Question: Yesterday I came across a post where I think I got a good solution. Here is the link <URL>
I have tried to follow that post and As I am a newbie to WPF and XAML I ended up with a strange error : 'Type ComboBox_ForceDropDown initialization failed. The type initializer for ERP_Lite.Views.DesignRelatedCode.ComboBox_ForceDropDown threw an exception.'
Here is my code:
'''
//ComboBox_ForceDropDown.cs
using System;
using System.Collections.Generic;
using System.Linq;
using System.Text;
using System.Windows;
using System.Windows.Controls;
namespace ERP_Lite.Views.DesignRelatedCode
{
public static class ComboBox_ForceDropDown
{
public static readonly DependencyProperty OpenDropDownAutomaticallyProperty = DependencyProperty.Register
(
"OpenDropDownAutomatically",
typeof(bool),
typeof(ComboBox_ForceDropDown),
new UIPropertyMetadata(false, onOpenDropDownAutomatically_Changed)
);
public static bool GetOpenDropDownAutomatically(ComboBox cbo)
{
return (bool)cbo.GetValue(OpenDropDownAutomaticallyProperty);
}
public static void SetOpenDropDownAutomatically(ComboBox cbo, bool value)
{
cbo.SetValue(OpenDropDownAutomaticallyProperty, value);
}
/// <summary>
/// Fired when the assignment of the behavior changes (IOW, is being turned on or off).
/// </summary>
private static void onOpenDropDownAutomatically_Changed(DependencyObject doSource, DependencyPropertyChangedEventArgs e)
{
//The ComboBox that is the target of the assignment
ComboBox cbo = doSource as ComboBox;
if (cbo == null)
return;
//Just to be safe ...
if (e.NewValue is bool == false)
return;
if ((bool)e.NewValue)
{
//Attach
cbo.GotFocus += cbo_GotFocus;
cbo.LostFocus += cbo_LostFocus;
}
else
{
//Detach
cbo.GotFocus -= cbo_GotFocus;
cbo.LostFocus -= cbo_LostFocus;
}
}
private static void cbo_GotFocus(object sender, RoutedEventArgs e)
{
//Open the DropDown/popup as soon as the control is focused
((ComboBox)sender).IsDropDownOpen = true;
}
private static void cbo_LostFocus(object sender, RoutedEventArgs e)
{
((ComboBox)sender).IsDropDownOpen = false;
}
}
}
'''
And the xaml file
'''
//App.xaml
<Application
xmlns="http://schemas.microsoft.com/winfx/2006/xaml/presentation"
xmlns:x="http://schemas.microsoft.com/winfx/2006/xaml"
xmlns:comboFDD="clr-namespace:ERP_Lite.Views.DesignRelatedCode"
x:Class="ERP_Lite.App" StartupUri="Views/MainWindow.xaml">
<Application.Resources>
<!-- Resources scoped at the Application level should be defined here. -->
<Style TargetType="{x:Type ComboBox}">
<Setter Property="StaysOpenOnEdit" Value="True" />
<Setter Property="comboFDD:ComboBox_ForceDropDown.OpenDropDownAutomatically" Value="True"/> <!--I get error on this line-->
</Style>
</Application.Resources>
</Application>
'''
Here is the image of solution explorer :

: Inner Exception Details are as follows :
'''
'ComboBox_ForceDropDown' type must derive from DependencyObject.
'''
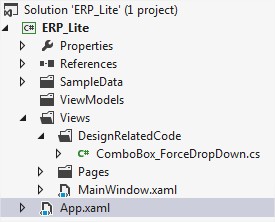
Answer: Your property should be 'Attached' 'DependancyProperty'. Update your property declaration like:
'''
public static readonly DependencyProperty OpenDropDownAutomaticallyProperty =
DependencyProperty.RegisterAttached("OpenDropDownAutomatically",
typeof(bool),
typeof(ComboBox_ForceDropDown),
new UIPropertyMetadata(false, onOpenDropDownAutomatically_Changed)
);
'''